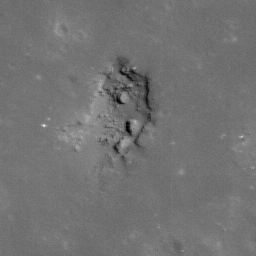
Pit: Copernicus 24
Host crater: Copernicus
Host type: impact_melt
Lunar coordinates: latitude 10.181, longitude 340.481